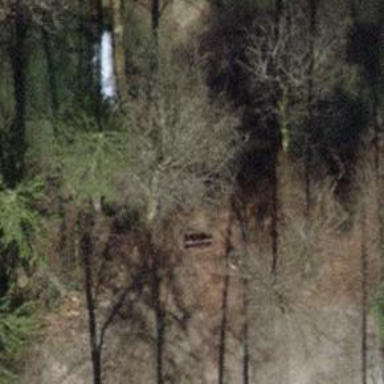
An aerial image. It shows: Bench for seating.